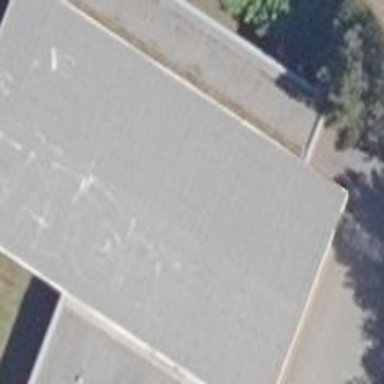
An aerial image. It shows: School building.